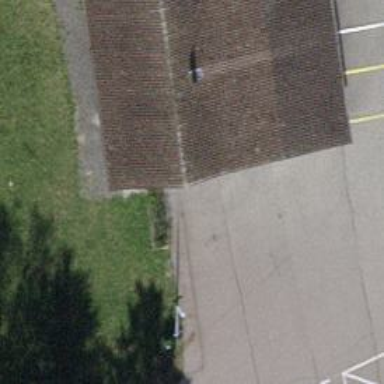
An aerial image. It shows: Flagpole structure.